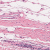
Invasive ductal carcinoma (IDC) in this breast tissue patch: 0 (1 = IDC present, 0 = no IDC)